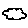
Label: cloud